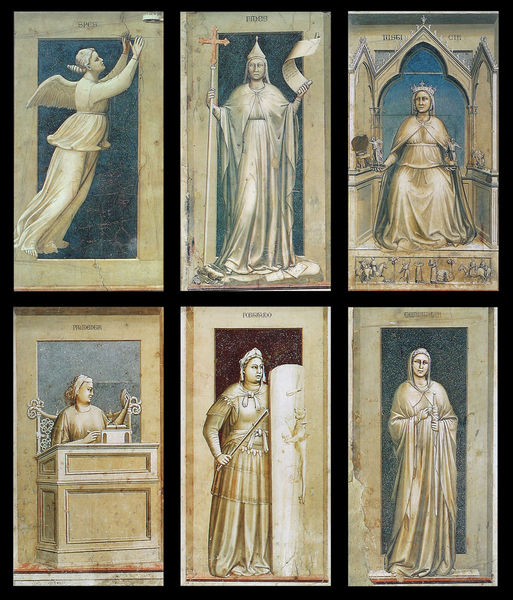
Titel: Arenakapelle / Scrovegni-Kapelle
Künstler: Giotto di Bondone
Standort: Padua, Arenakapelle (EU - I - Venetien)
Schlagwörter: flügel, frauen, damen, kleid, kleider, stuhl, säule, dame, leute, personen, krone, engel, figuren, thron, weib, weiber, schild, pult, königin, heilige, symbole, attribute, ditzen, verkörperung, köeid